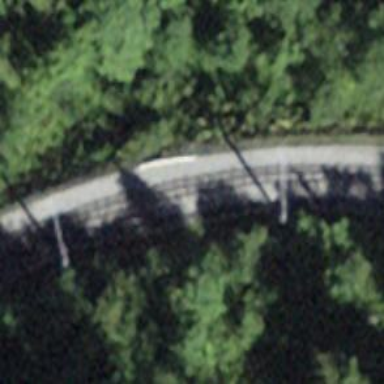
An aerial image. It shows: Narrow-gauge railway with 1 track. The tracks are electrified with contact line.